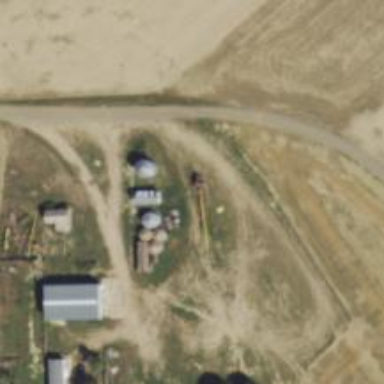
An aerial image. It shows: Silo.